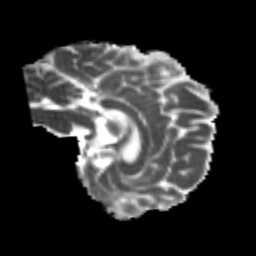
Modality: MD
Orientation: sagittal
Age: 26
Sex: female
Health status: healthy
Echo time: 0.074 s